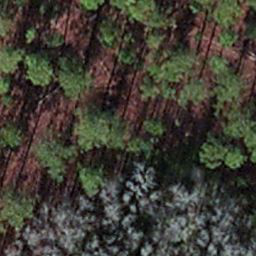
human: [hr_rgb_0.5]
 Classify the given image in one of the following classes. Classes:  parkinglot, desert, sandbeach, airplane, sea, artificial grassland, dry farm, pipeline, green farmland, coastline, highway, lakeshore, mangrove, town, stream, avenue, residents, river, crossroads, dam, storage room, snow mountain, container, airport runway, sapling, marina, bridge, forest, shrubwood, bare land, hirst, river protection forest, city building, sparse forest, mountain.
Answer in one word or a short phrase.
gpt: sapling